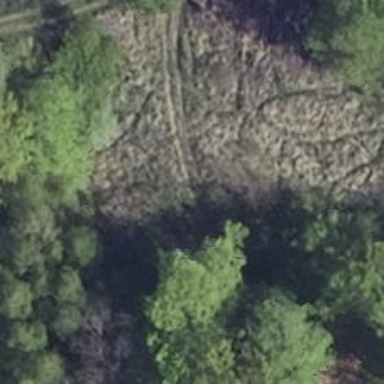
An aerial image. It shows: Grass track with grade5 tracktype.